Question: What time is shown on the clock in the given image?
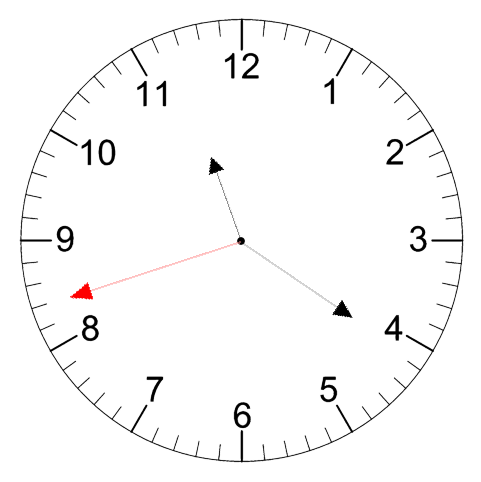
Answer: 11:20:42